Interaction volume radius: 5 \u00c5
Interaction volume height: 20 \u00c5
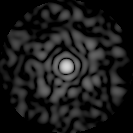
Disorder parameter: 0.8334